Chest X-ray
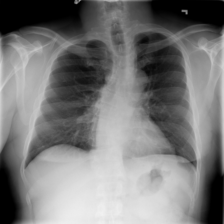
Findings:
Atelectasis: negative
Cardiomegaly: negative
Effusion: negative
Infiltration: negative
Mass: negative
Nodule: negative
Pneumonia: negative
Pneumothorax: negative
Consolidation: negative
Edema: negative
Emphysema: negative
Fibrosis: negative
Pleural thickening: negative
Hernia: negative